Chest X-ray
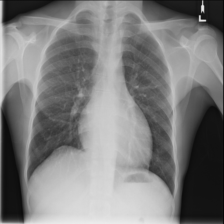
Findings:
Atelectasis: negative
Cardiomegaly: positive
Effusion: negative
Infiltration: negative
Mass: negative
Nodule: negative
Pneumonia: negative
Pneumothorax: negative
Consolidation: negative
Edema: negative
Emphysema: negative
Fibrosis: negative
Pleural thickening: negative
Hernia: negative